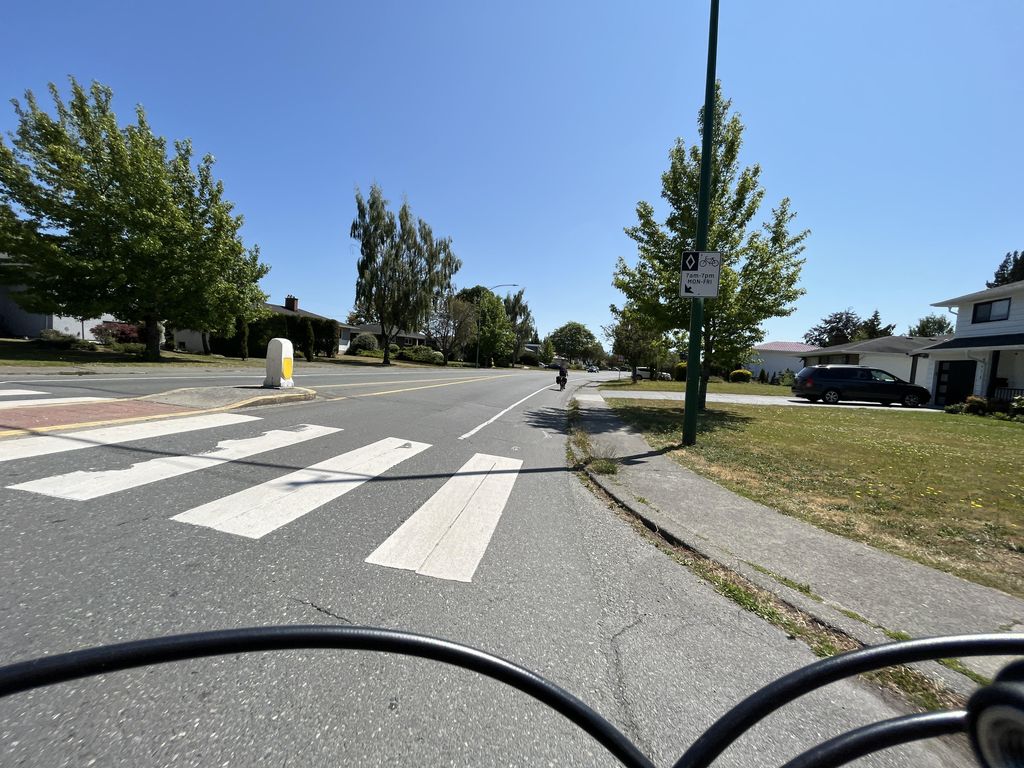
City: victoria